Question: I want to add color only to the left side of the table, but I have tried various methods and they do not work, as shown in the image below. How can I do this?
'''
final informations = [
{"title": "e-mail", "text": "xxxxxx@xxxx"},
{"title": "phone number", "text": "<PHONE>"},
{"title": "other", "text": "nothingnothingnothingnothingnothingnothingnothingnothingnothingnothingnothing"}
];
List<TableRow> getWidgets(List<Map<String, String>> infos) {
final List<TableRow> listed = <TableRow>[];
for (int i = 0; i < infos.length; i++) {
listed.add(TableRow(children: [
Container(color: Colors.blue.shade400,child: Text(infos[i]["title"])),
Container(child: Text(infos[i]["text"]),)
]));
}
return listed;
}
'''

Thanks.
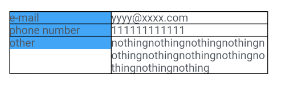
Answer: You can try something like this :
'''
final List<Map<String, String>> informations = [
{"title": "e-mail", "text": "xxxxxx@xxxx"},
{"title": "phone number", "text": "<PHONE>"},
{
"title": "other",
"text":
"nothingnothingnothingnothingnothingnothingnothingnothingnothingnothingnothing"
}
];
List<TableRow> getWidgets(List<Map<String, String>> infos) {
final List<TableRow> listed = <TableRow>[];
for (int i = 0; i < infos.length; i++) {
listed.add(TableRow(children: [
TableCell(
verticalAlignment: TableCellVerticalAlignment.fill,
child: Container(
color: Colors.blue.shade400, child: Text(infos[i]["title"]))),
TableCell(
child: Container(child: Text(infos[i]["text"])),
)
]));
}
return listed;
}
'''